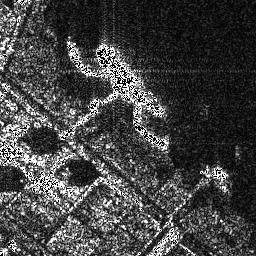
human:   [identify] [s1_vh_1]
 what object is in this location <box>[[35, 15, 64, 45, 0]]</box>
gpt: <ref>1 large ship at the center</ref>